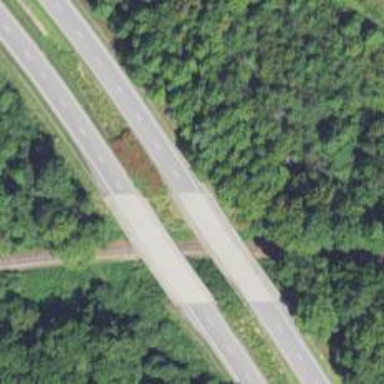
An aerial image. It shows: Bridge on trunk expressway.